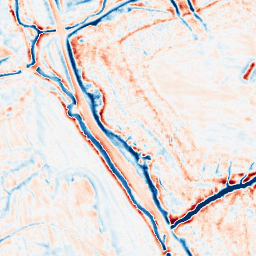
Category: edge_preserving
Decomposition family: bilateral
Decomposition parameters: d: 15
sigma_color: 100
sigma_space: 75
Upsampling method: cubic_catmull_rom
Upsampling parameters: scale: 2
Upsampling scale: 2